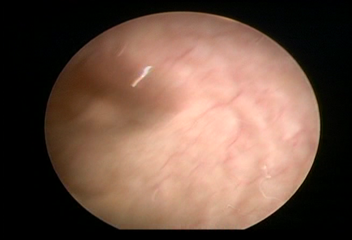
Modality: WLC
Class: Normal mucosa
Bladder cancer association: No